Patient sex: F
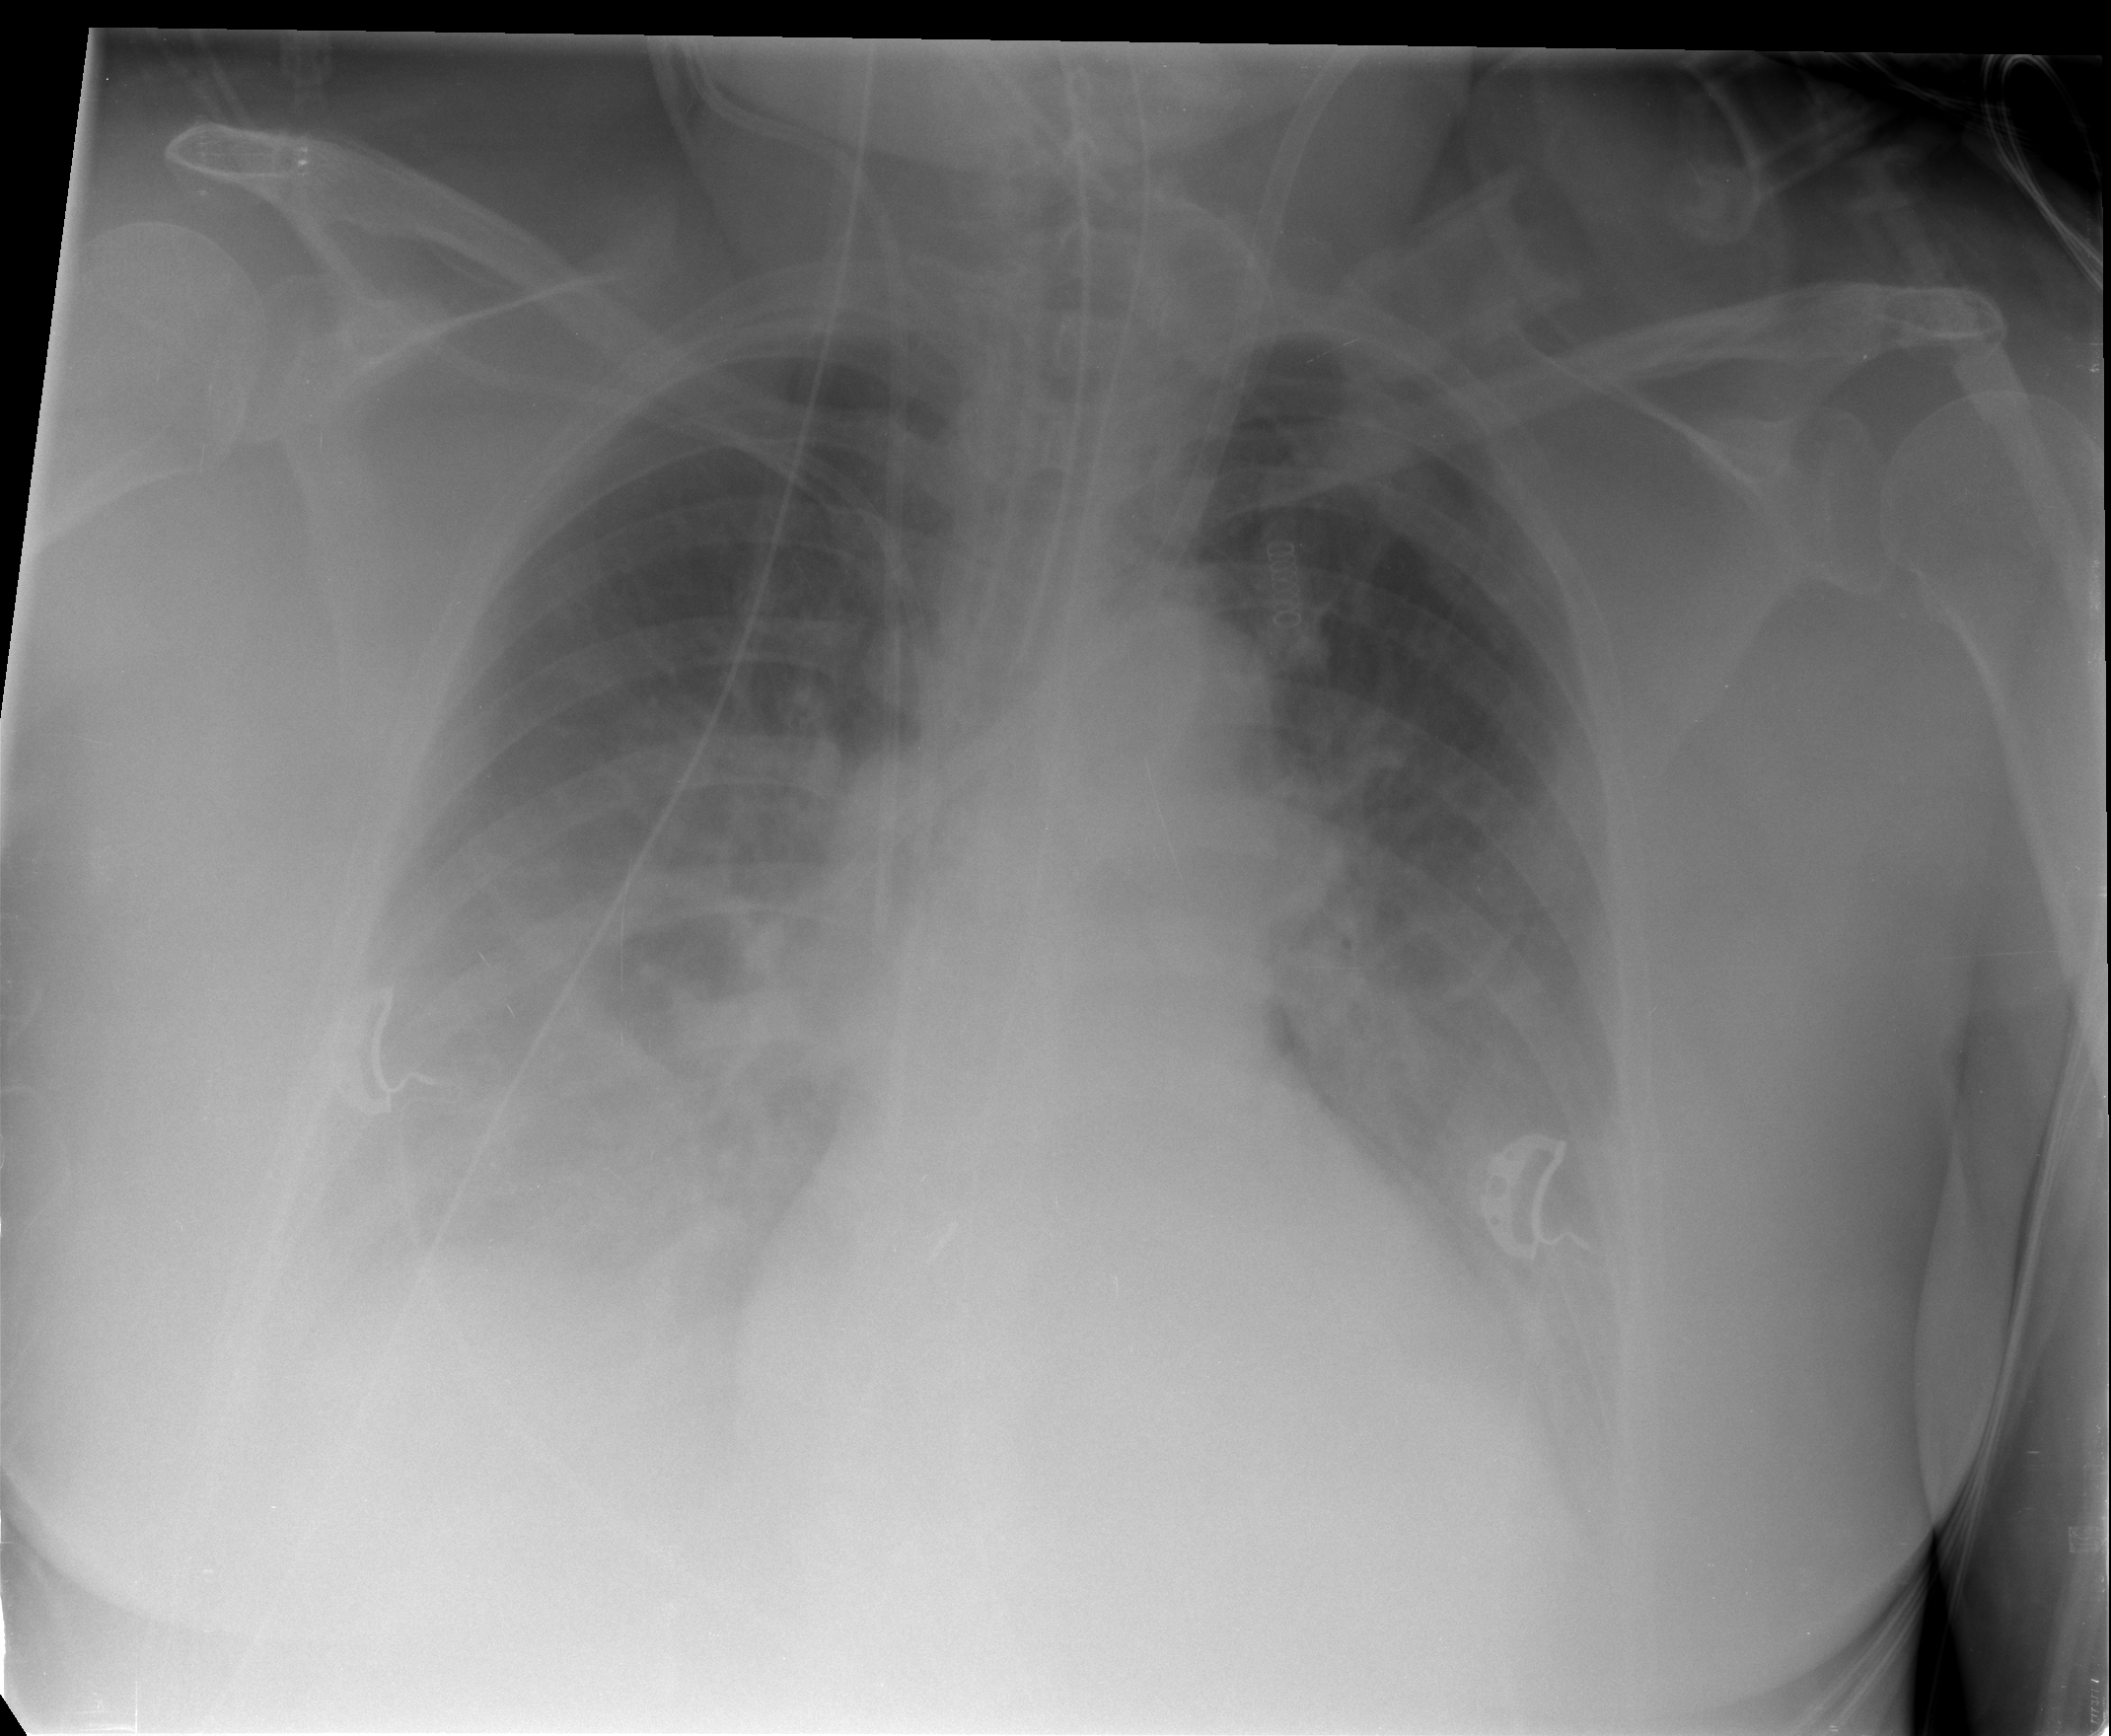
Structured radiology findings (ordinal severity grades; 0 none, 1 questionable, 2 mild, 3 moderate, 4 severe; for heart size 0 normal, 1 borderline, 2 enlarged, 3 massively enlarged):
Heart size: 2
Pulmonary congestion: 2
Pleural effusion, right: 2
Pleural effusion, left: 2
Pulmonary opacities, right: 0
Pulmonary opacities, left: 0
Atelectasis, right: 3
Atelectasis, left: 2